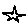
Label: star